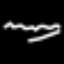
Label: squiggle